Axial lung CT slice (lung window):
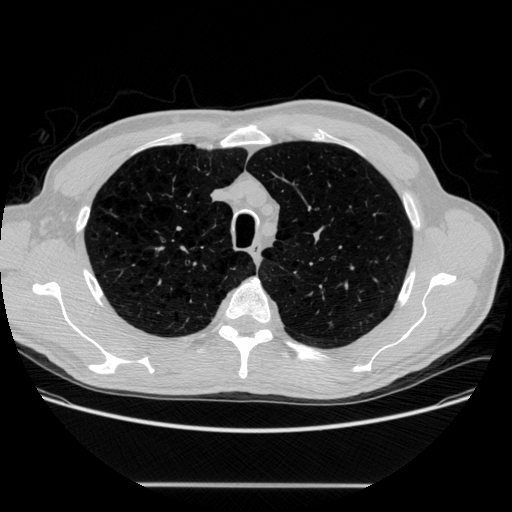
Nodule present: no